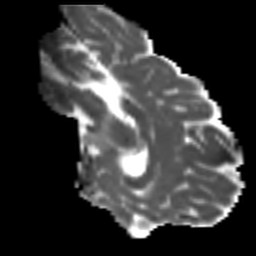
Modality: MD
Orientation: sagittal
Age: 23
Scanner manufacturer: siemens
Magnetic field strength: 3 T
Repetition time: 4.52 s
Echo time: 0.084 s